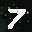
Label: 7